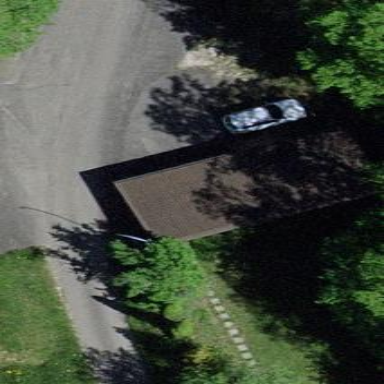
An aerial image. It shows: Building used for shooting sports.